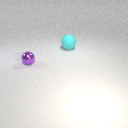
large cyan rubber sphere to the right of small purple metal sphere